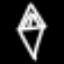
Label: diamond